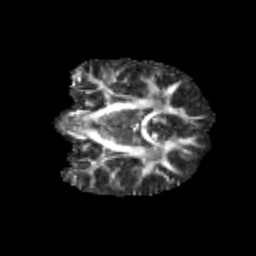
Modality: FA
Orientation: coronal
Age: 8
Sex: male
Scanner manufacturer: siemens
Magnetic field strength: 3 T
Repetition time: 3.8 s
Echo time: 0.07 s